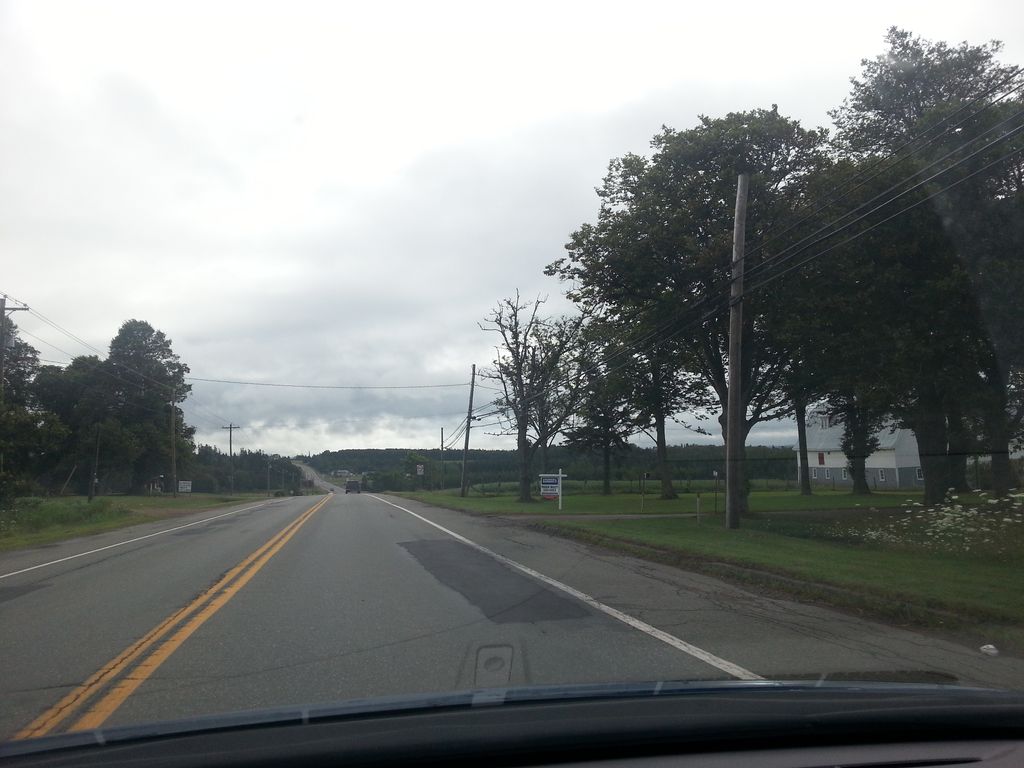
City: charlottetown